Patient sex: M
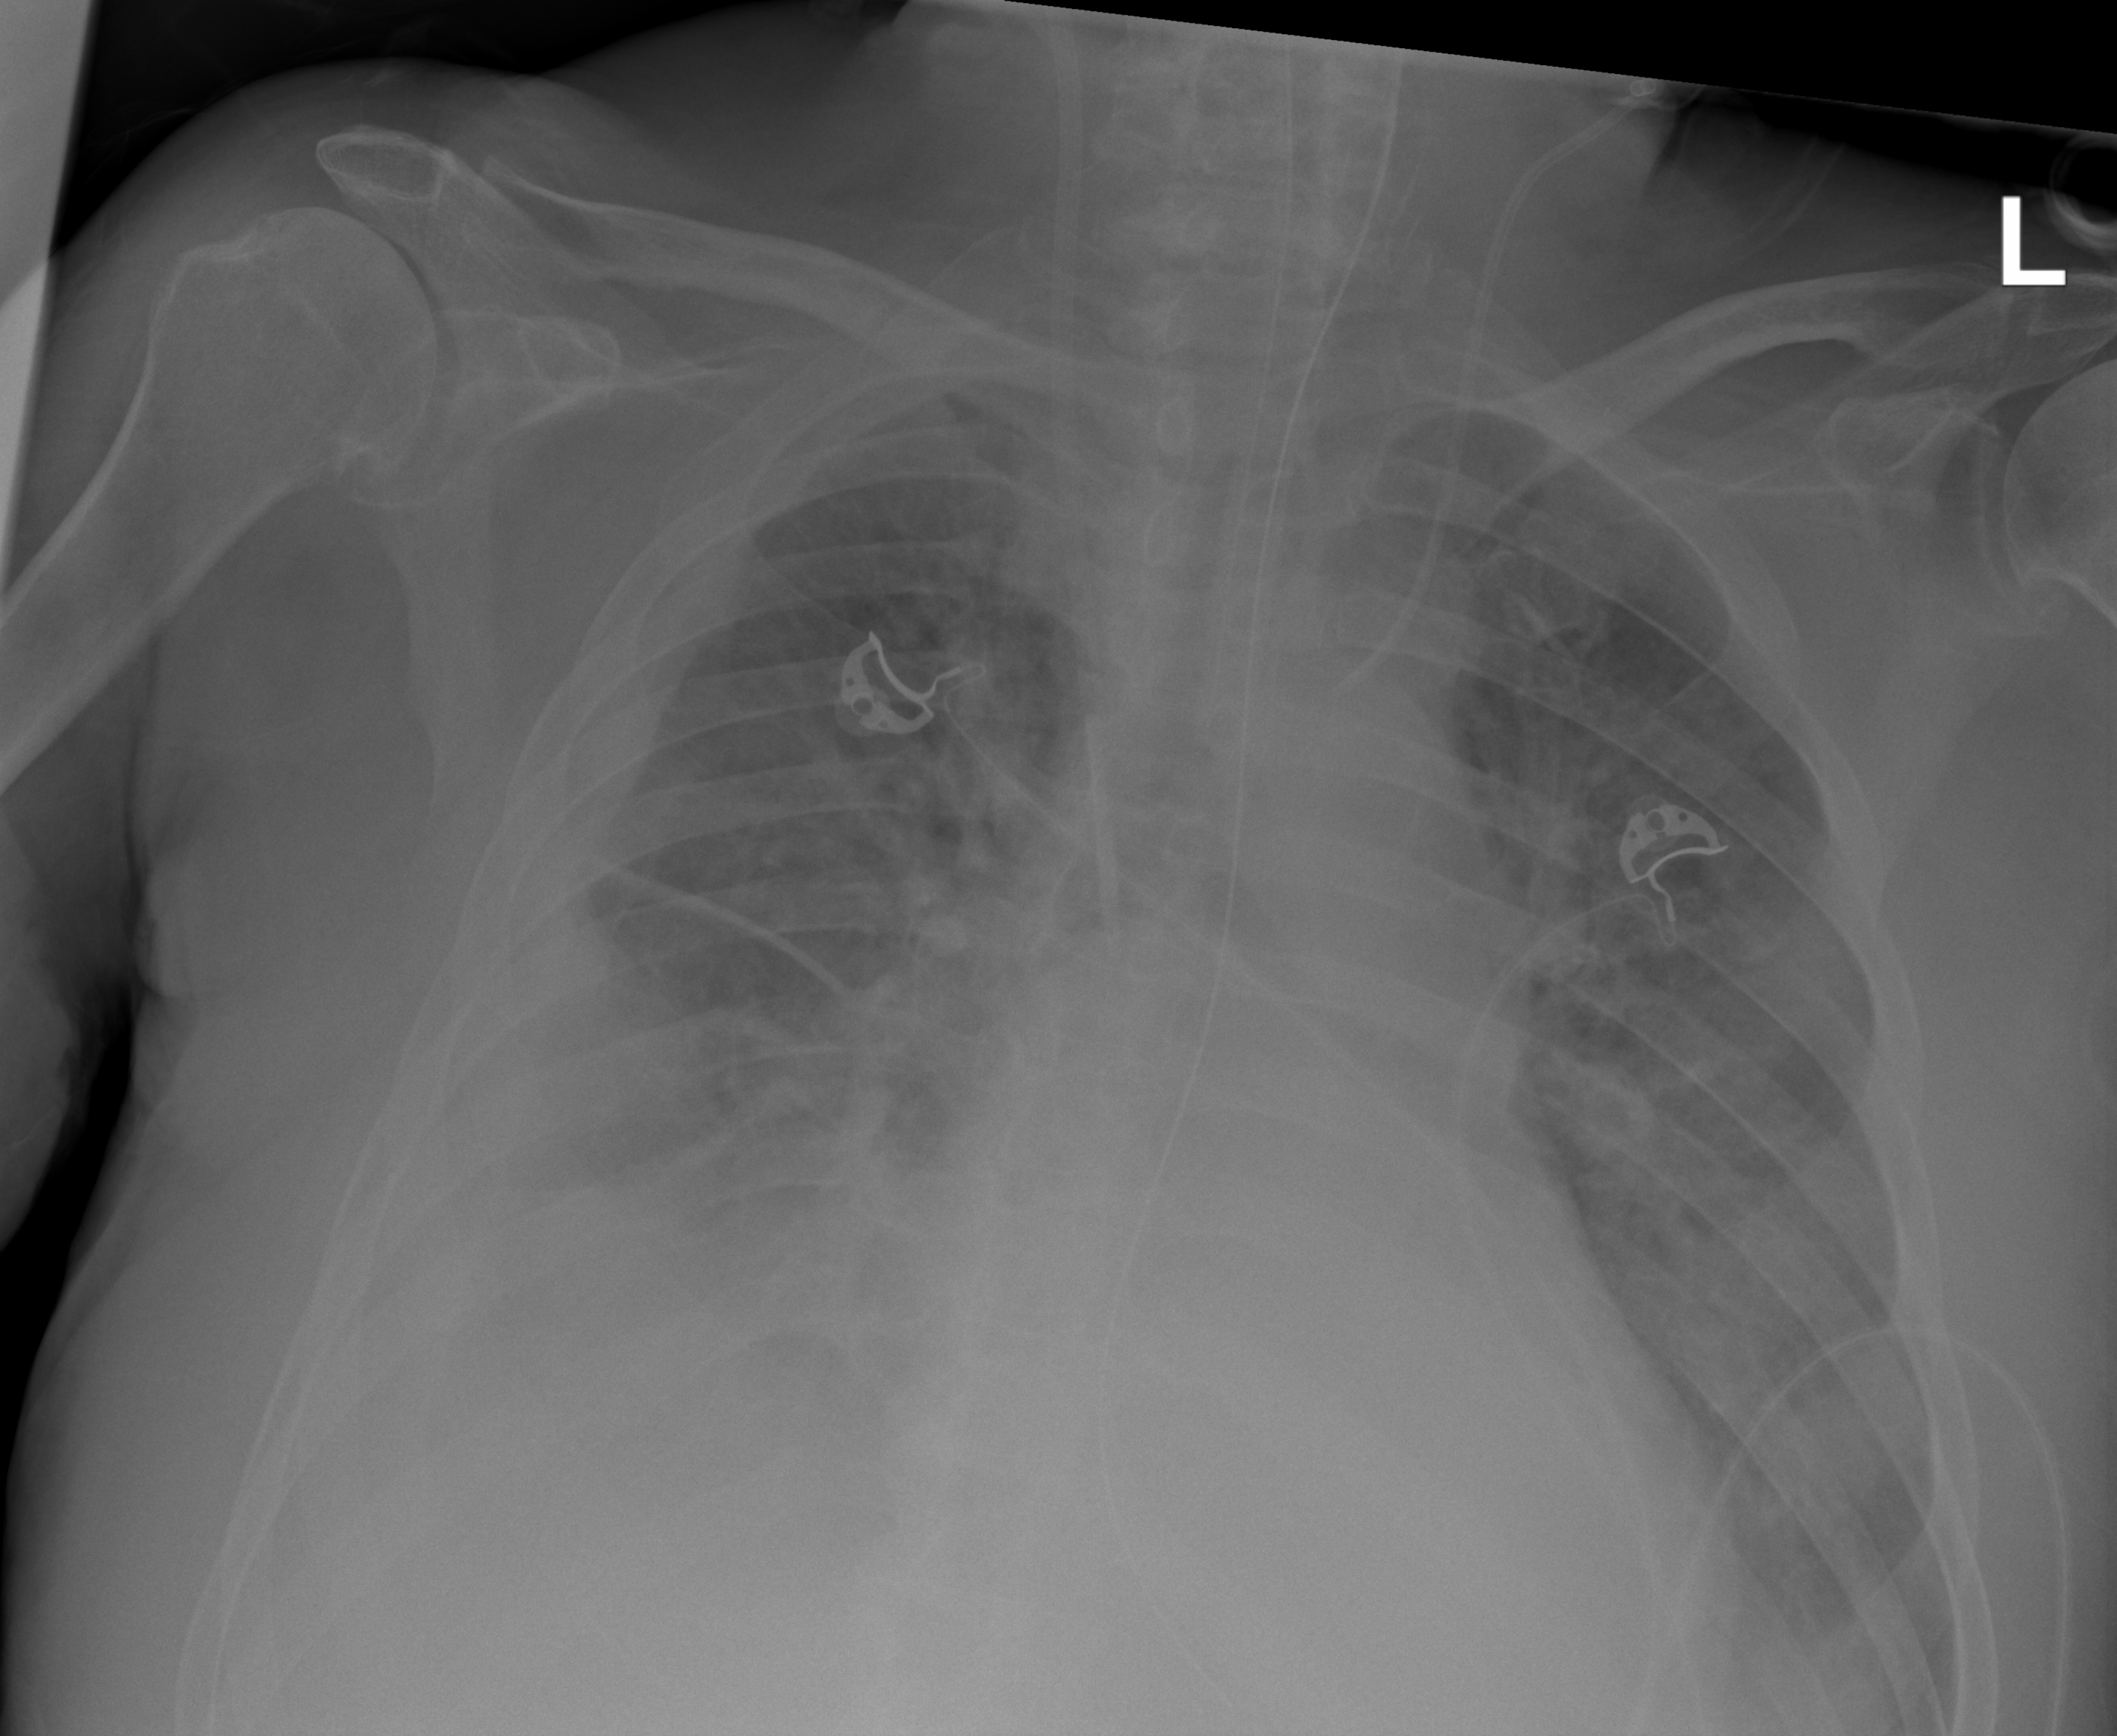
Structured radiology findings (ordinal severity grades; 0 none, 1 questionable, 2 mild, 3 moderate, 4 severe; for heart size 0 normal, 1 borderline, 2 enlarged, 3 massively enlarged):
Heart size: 2
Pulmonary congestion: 3
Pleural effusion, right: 3
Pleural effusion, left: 2
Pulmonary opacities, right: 2
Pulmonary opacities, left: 2
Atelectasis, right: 3
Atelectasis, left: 2